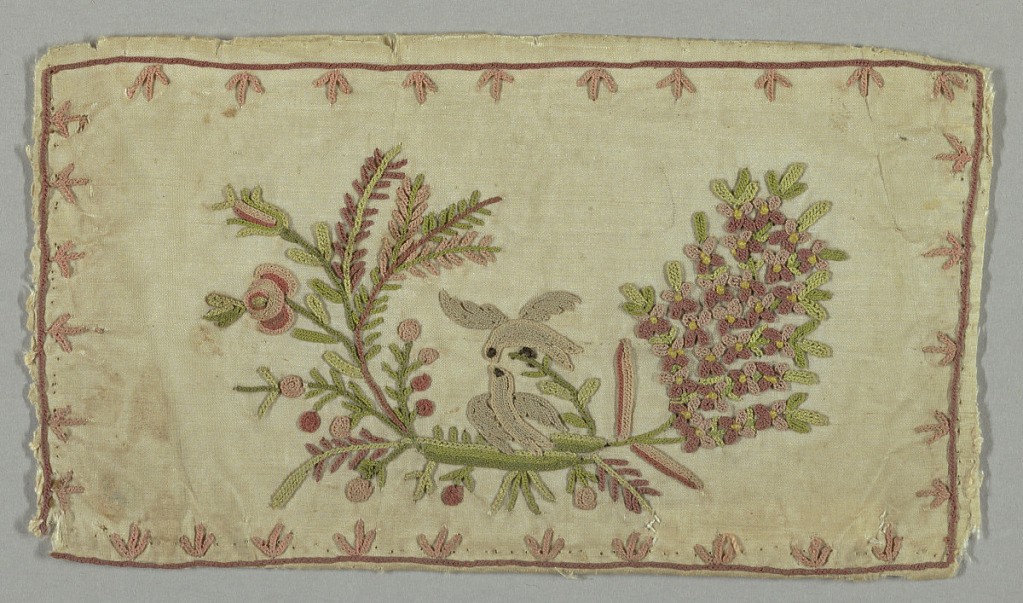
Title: Pocket
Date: late 18th–early 19th century
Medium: silk on silk Technique: chain stitch embroidery
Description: Pair of embroidered pockets from a man's waistcoat.